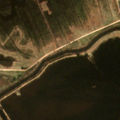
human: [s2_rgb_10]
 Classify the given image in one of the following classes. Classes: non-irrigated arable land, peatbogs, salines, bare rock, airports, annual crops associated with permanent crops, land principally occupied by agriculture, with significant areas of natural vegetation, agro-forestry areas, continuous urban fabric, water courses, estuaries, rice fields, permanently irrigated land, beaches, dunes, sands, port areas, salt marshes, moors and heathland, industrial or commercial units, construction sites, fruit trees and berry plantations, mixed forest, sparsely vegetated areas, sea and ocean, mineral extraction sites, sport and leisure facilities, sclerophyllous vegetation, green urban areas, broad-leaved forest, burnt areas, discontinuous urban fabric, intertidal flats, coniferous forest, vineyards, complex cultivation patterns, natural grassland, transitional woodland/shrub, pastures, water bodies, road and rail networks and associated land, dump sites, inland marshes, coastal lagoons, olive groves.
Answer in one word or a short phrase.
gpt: industrial or commercial units, pastures